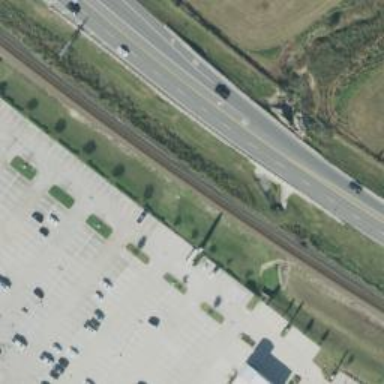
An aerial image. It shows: Railway track.